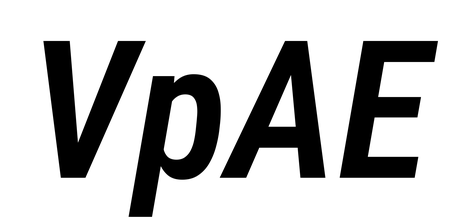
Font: Roboto-Italic_Condensed_SemiBold_Italic